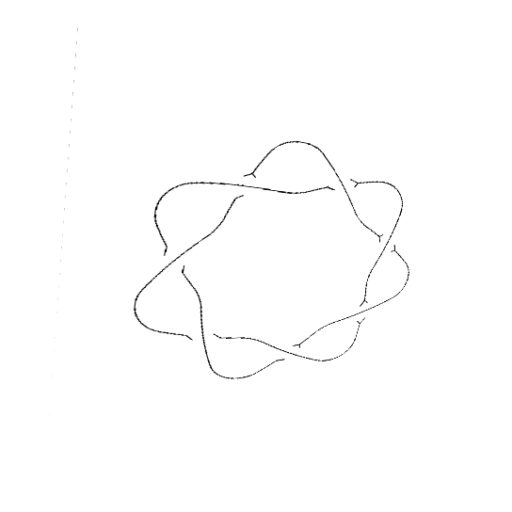
Crossing number: 7